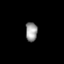
Tissue: skin
Cell type: Myeloid cells
Senescence score: 0.7562
Nuclear area (px): 218
Mean DAPI intensity: 154.578